Field crop: maize
Growth stage: 2
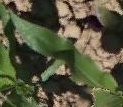
Species: maize